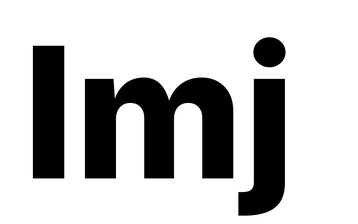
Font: Inter_ExtraBold